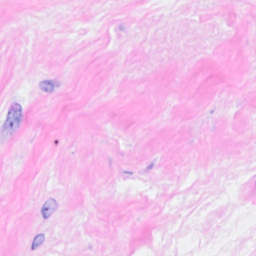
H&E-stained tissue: Breast